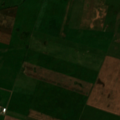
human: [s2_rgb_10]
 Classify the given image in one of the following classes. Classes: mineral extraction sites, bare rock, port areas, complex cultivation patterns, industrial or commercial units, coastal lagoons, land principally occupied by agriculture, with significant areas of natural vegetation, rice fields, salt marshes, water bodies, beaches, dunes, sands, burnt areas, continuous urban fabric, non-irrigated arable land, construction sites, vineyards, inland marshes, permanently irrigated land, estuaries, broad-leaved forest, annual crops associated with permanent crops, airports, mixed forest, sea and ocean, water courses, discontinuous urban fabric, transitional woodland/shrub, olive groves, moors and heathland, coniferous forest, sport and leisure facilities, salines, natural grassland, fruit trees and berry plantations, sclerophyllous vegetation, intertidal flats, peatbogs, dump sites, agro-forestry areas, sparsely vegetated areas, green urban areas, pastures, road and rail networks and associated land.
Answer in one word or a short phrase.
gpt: non-irrigated arable land, pastures